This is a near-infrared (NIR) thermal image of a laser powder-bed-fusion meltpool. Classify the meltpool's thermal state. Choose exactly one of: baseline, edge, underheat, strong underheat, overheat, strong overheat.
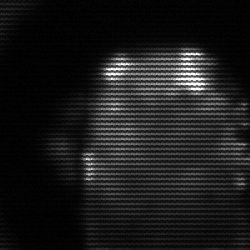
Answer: baseline